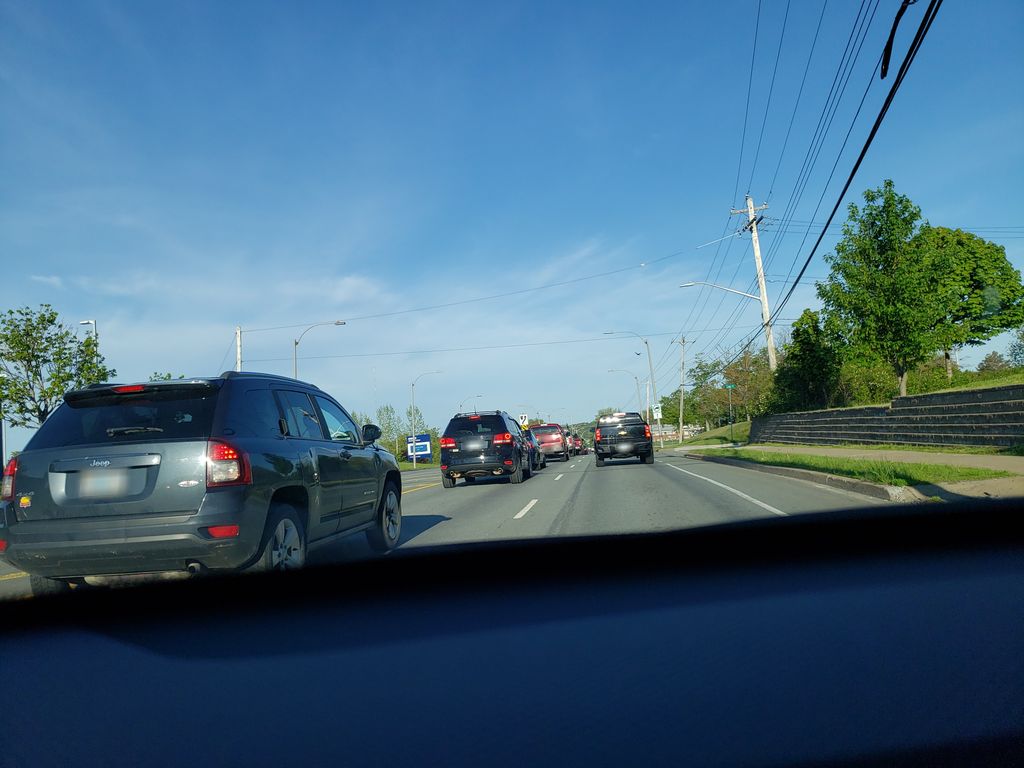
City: halifax